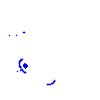
Particle: pion